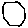
Label: hexagon